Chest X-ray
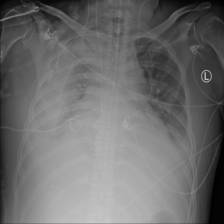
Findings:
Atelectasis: negative
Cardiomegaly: negative
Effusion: positive
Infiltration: positive
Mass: negative
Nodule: negative
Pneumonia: negative
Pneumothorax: negative
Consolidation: negative
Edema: negative
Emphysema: negative
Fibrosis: negative
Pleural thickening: negative
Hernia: negative